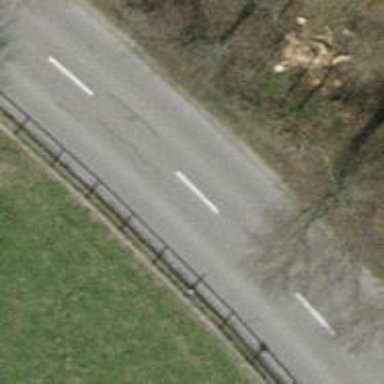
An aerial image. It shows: Secondary road with asphalt surface.